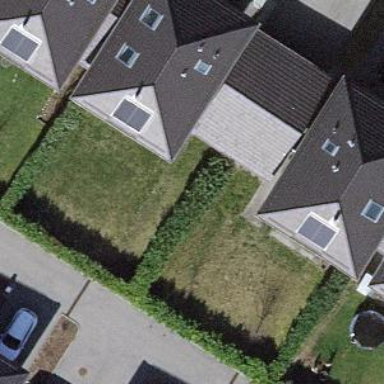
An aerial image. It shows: Grey-roofed semidetached house.